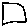
Label: square